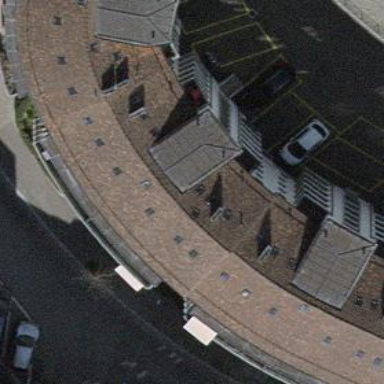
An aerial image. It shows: Restaurant.